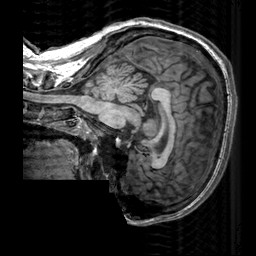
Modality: T1w
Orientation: sagittal
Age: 26
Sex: male
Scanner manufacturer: siemens
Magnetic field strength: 3 T
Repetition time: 2.3 s
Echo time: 0.00303 s